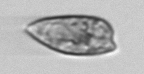
Label: Prorocentrum_dentatum